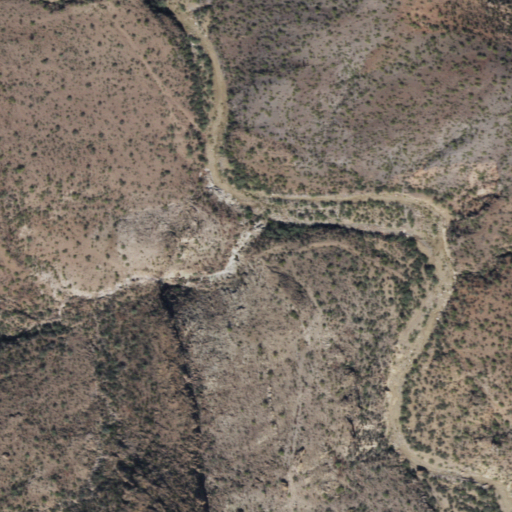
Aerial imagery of valley in Arizona named Box Canyon containing only shrub